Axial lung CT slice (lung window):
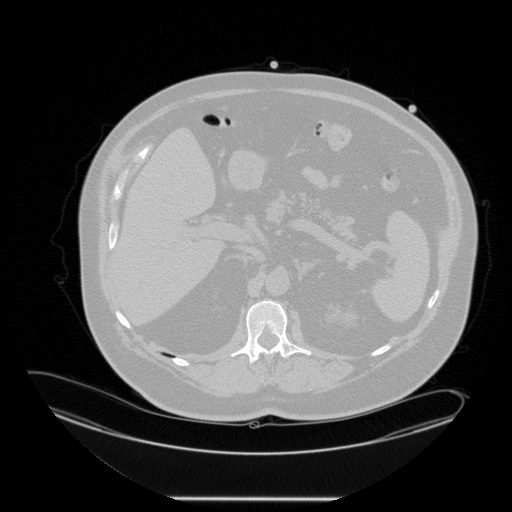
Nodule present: no